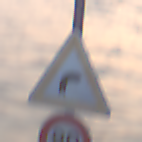
Verkehrszeichen: KurveRechts
Zusatzzeichen unten: Geschwindigkeit80
Umgebung: Outdoor, Urban
Tageszeit: SunriseSunset
Wetter: Clear
Licht: Natural
Jahreszeit: NotSpecified
Kontrast: MediumContrast